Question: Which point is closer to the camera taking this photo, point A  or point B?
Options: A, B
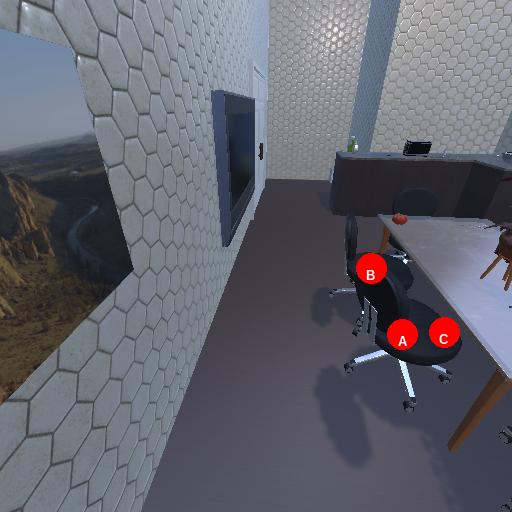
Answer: A